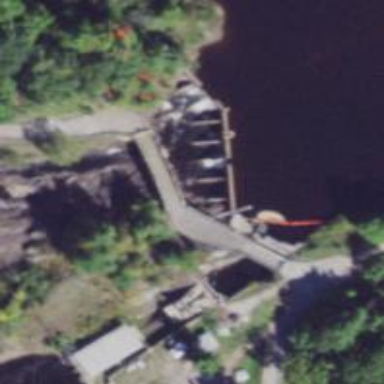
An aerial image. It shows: Dam across waterway.